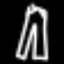
Label: pants